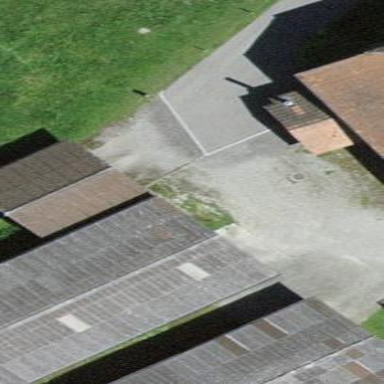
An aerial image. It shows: View of roof of building.